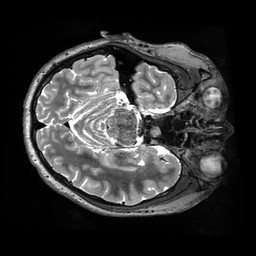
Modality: T2w
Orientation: axial
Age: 24
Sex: male
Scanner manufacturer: siemens
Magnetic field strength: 3 T
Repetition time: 3.2 s
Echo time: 0.564 s